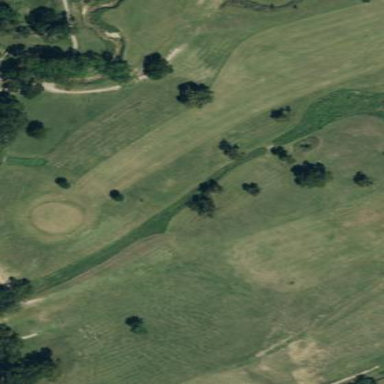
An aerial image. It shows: Golf fairway surrounded by grass.